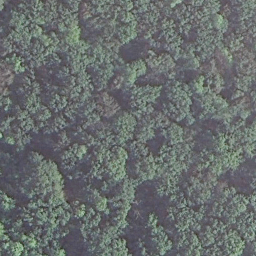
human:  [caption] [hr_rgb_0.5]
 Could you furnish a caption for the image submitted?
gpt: Lots of emerald green plants in the dense forest .

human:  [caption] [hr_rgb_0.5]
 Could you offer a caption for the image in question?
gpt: This is a dense forest with emerald green plants .

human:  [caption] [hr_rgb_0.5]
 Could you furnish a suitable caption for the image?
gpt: Lots of emerald green plants constitute a dense forest .

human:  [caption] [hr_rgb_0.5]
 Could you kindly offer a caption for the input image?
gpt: There are lots of emerald green plants in the forest .

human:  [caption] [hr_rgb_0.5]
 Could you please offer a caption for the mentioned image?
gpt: It is a dense forest .